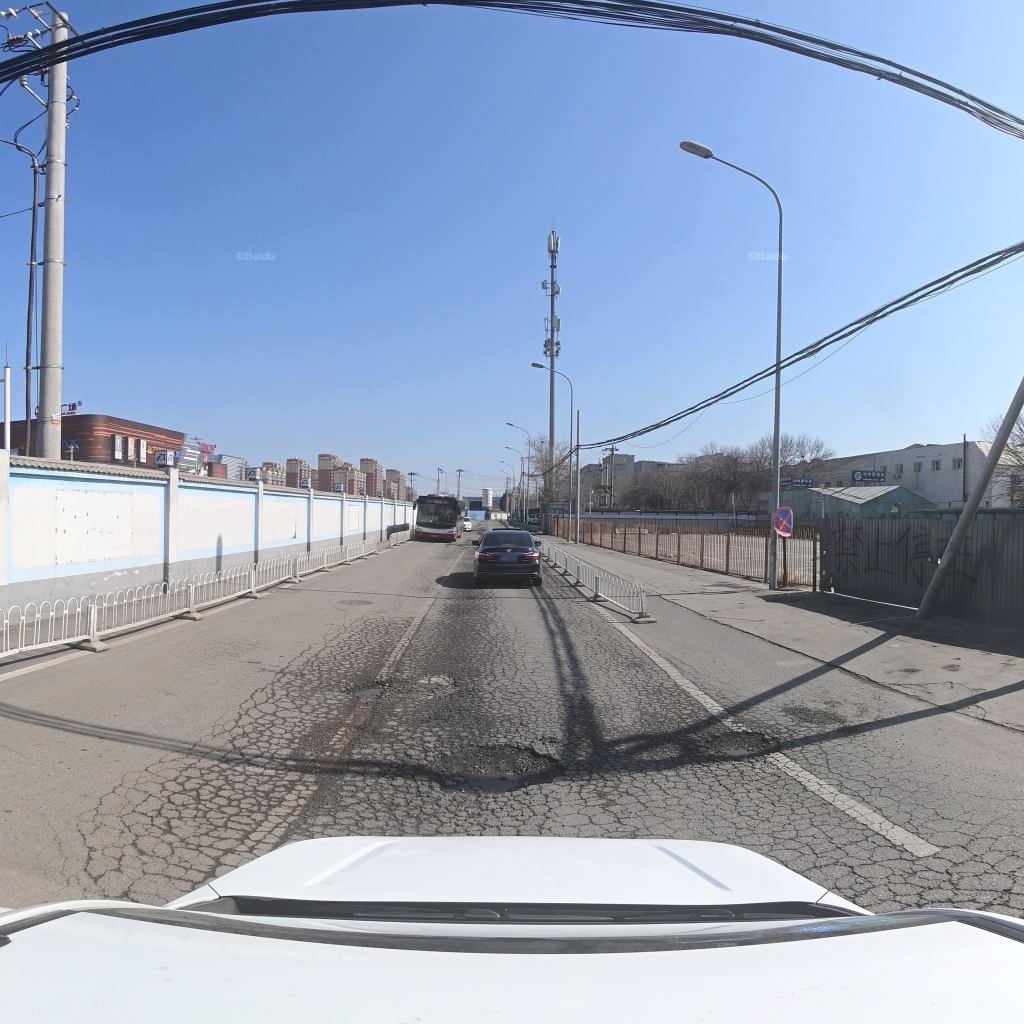
Region: Fengtai
Road damage annotations: pothole, manhole cover, alligator crack, pothole, pothole